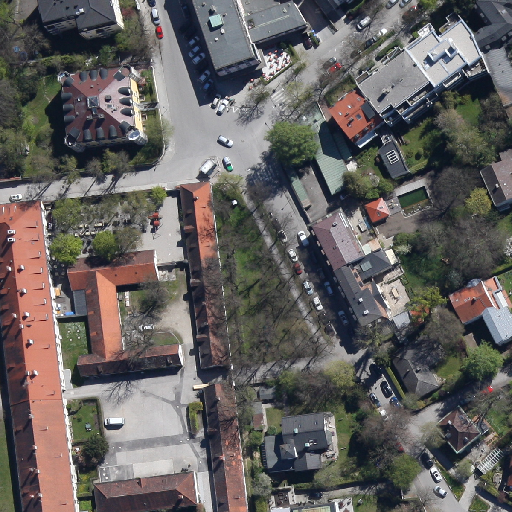
Referring expression: light-duty vehicle